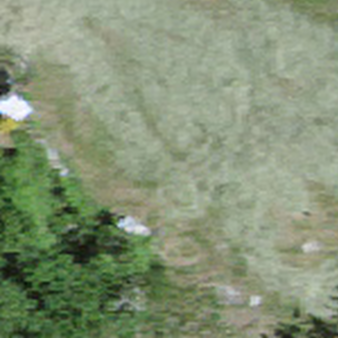
Label: other